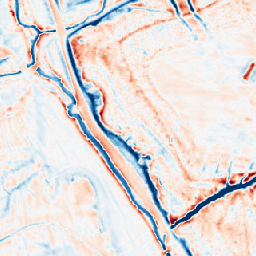
Category: multiscale
Decomposition family: dog_multiscale
Decomposition parameters: sigma_ratio: 1.4
n_scales: 6
base_sigma: 0.5
Upsampling method: nearest
Upsampling parameters: scale: 8
Upsampling scale: 8